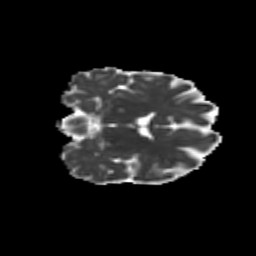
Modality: MD
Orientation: coronal
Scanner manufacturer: siemens
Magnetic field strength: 3 T
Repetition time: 9.2 s
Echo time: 0.084 s